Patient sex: F
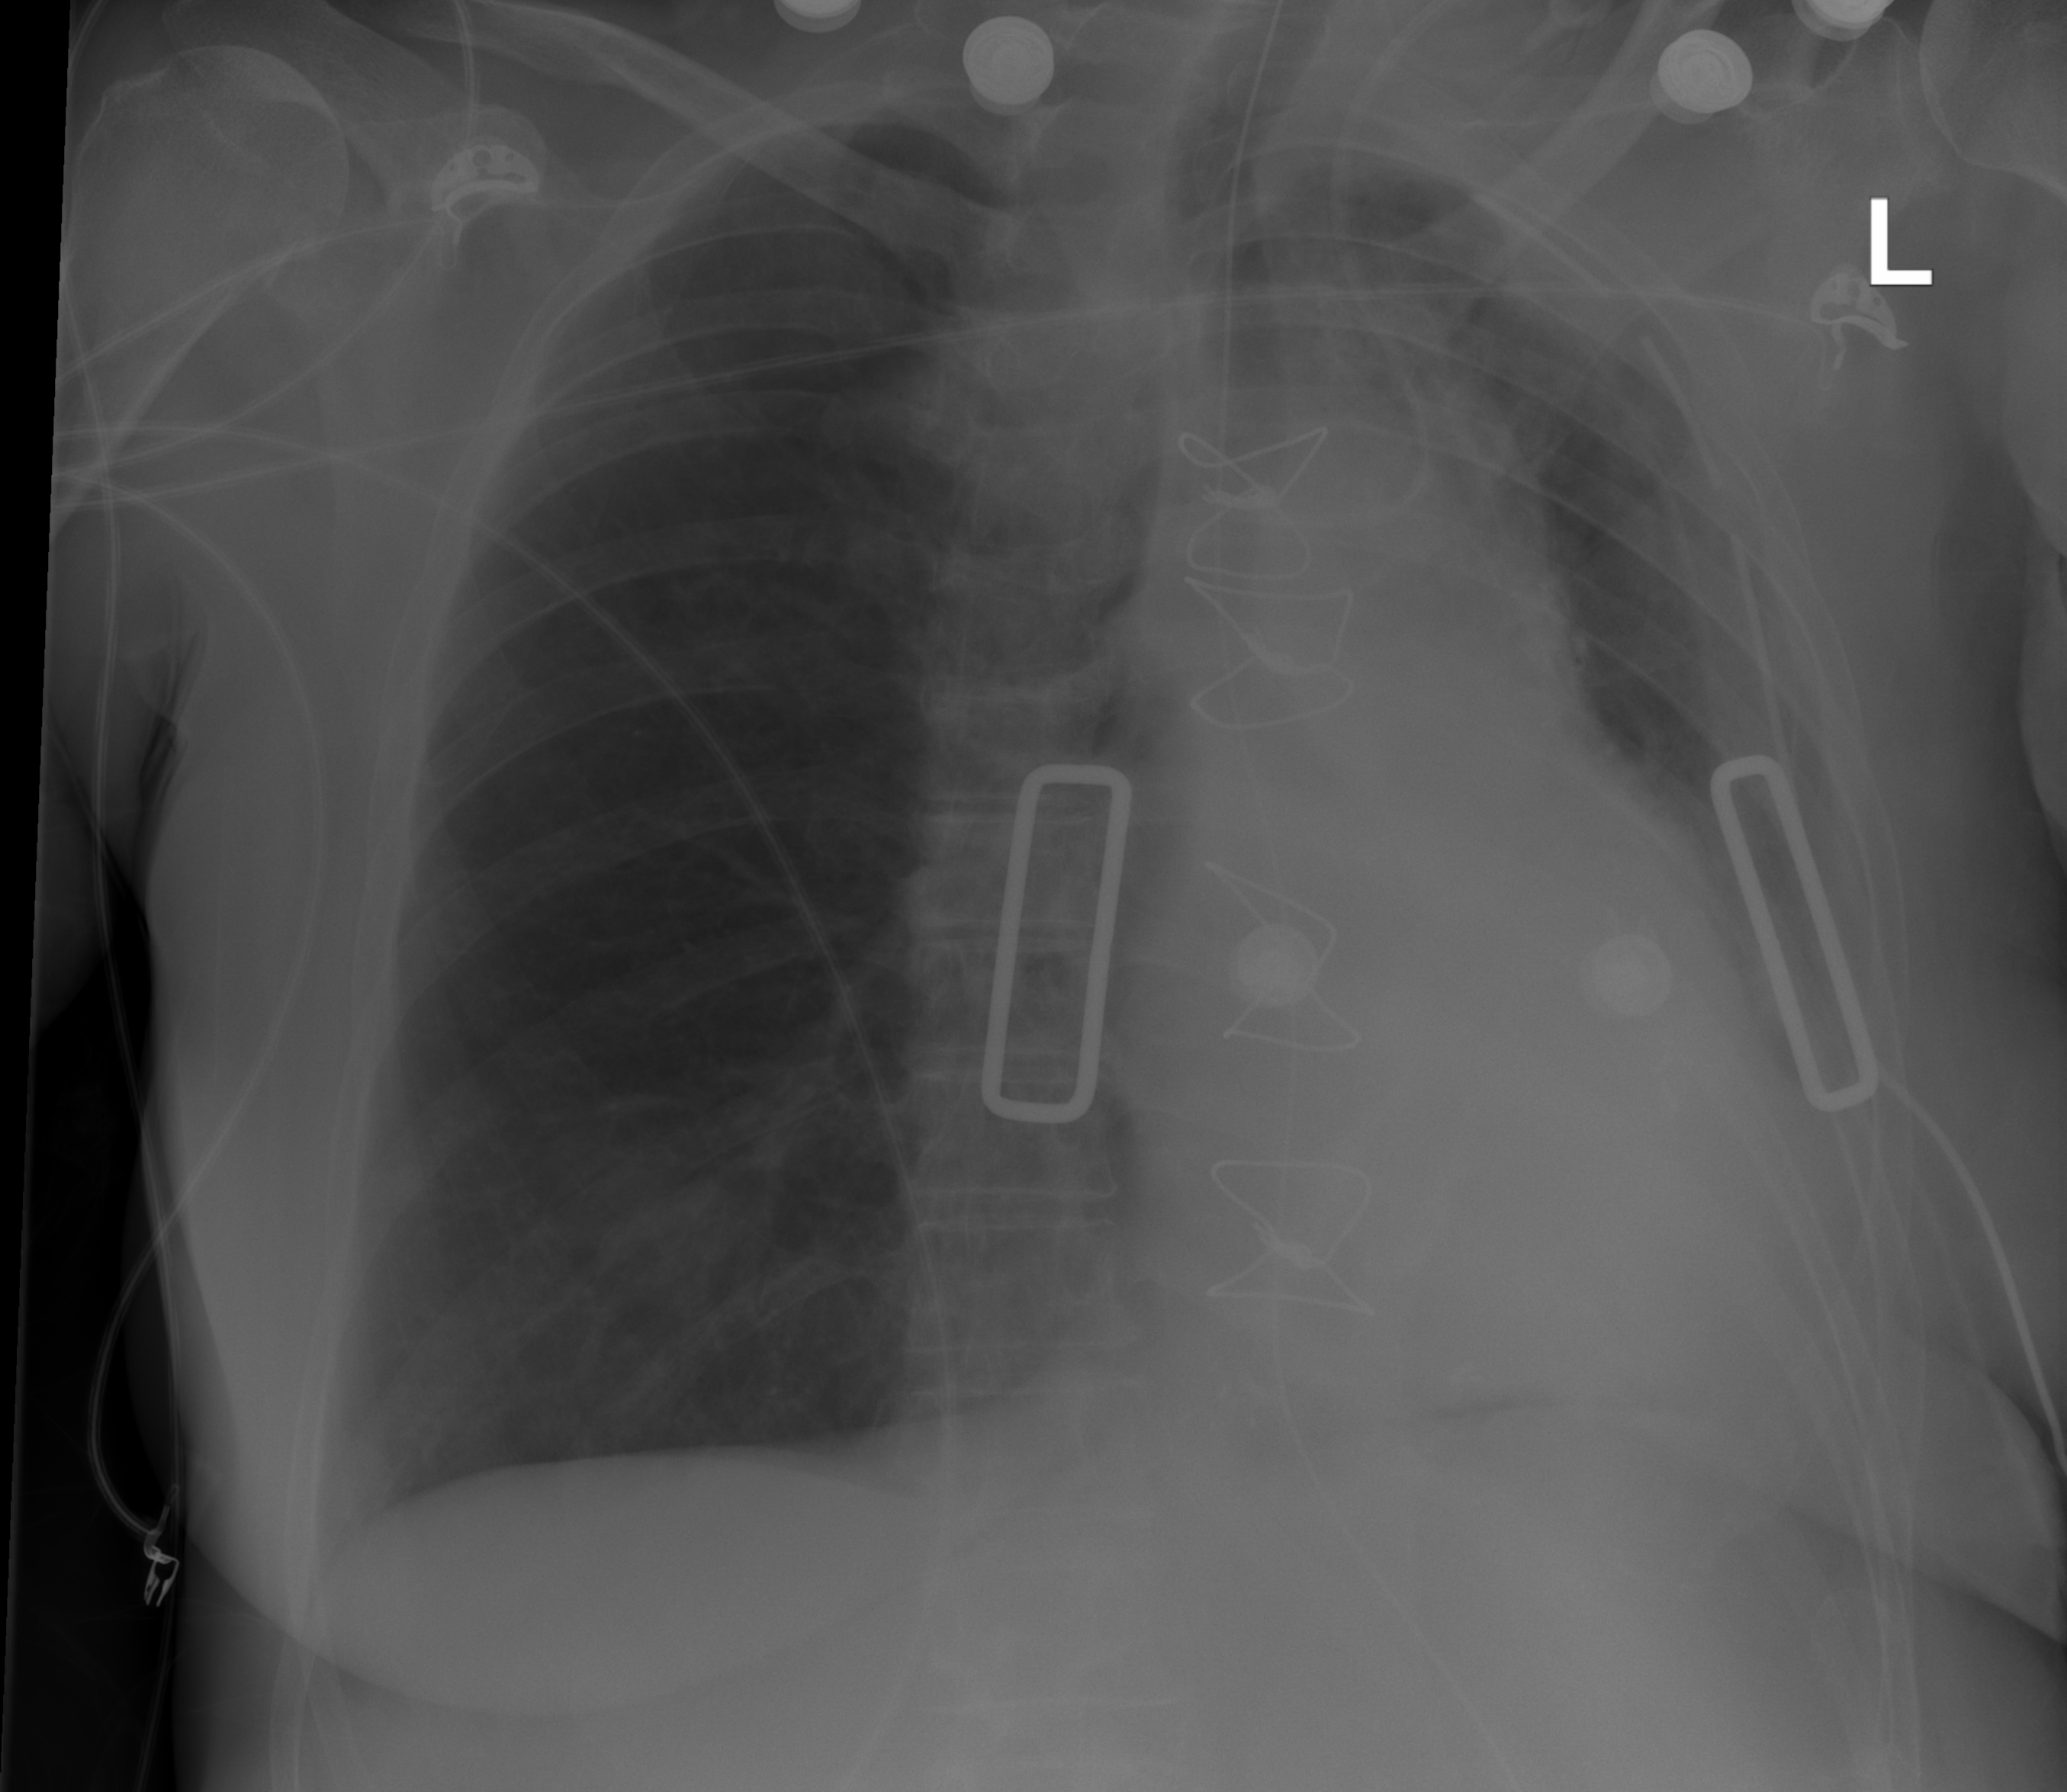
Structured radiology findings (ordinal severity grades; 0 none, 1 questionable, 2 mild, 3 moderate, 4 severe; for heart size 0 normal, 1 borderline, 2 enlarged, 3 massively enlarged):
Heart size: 0
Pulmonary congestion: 0
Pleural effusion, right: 0
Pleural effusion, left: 1
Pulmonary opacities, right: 0
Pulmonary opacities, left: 0
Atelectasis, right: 0
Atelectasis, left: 2